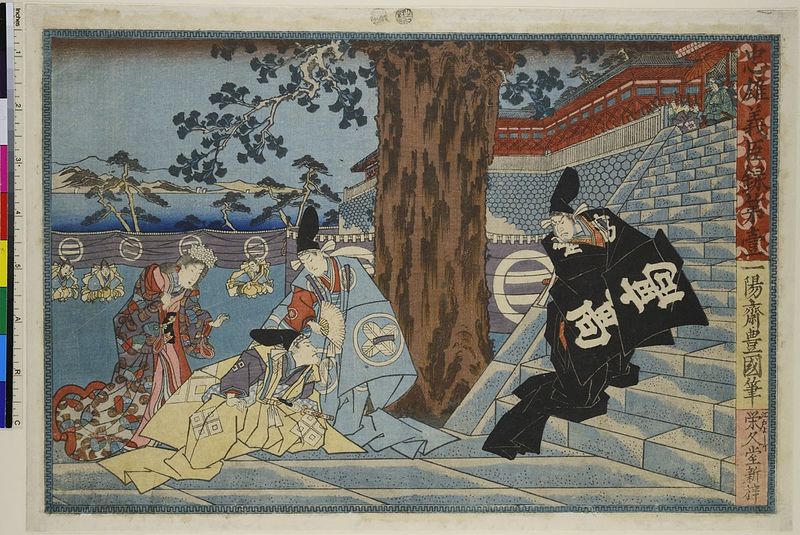
Titel: Erster Akt/Prolog, aus: Das Schatzhaus der 47 treuen Vasallen
Künstler: Utagawa Kunisada
Standort: Hamburg
Institution: Museum für Kunst und Gewerbe Hamburg
Schlagwörter: baum, mann, wasser, see, strauch, gewässer, theater, holzschnitt, schrift, berge, gebirge, figuren, treppe, schriftzeichen, druckgraphik, druckgrafik, chinesisch, treppenhaus, tempel, ereignis, zeit, schauspieler, farbholzschnitt, schauspielerin, situation, ereignisbild, kabuki, edo, reproduktionen, druckerzeugnisse, bäume, sträucher, theateraufführung, ukiyo